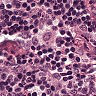
Metastatic tissue present: no